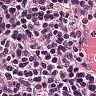
Metastatic tissue present: no